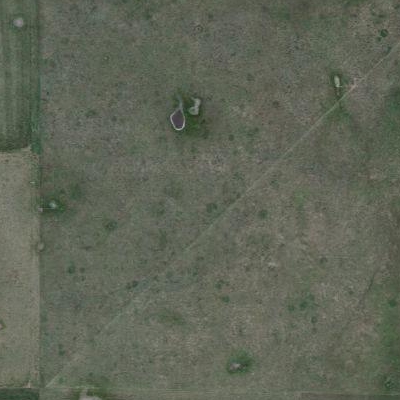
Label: Grass